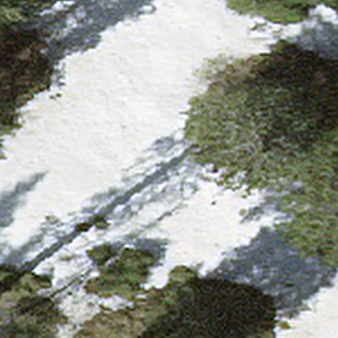
Label: other